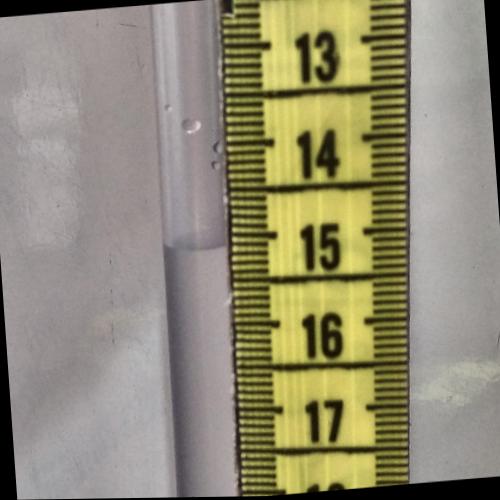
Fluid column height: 15.1 cm